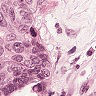
Metastatic tissue present: yes